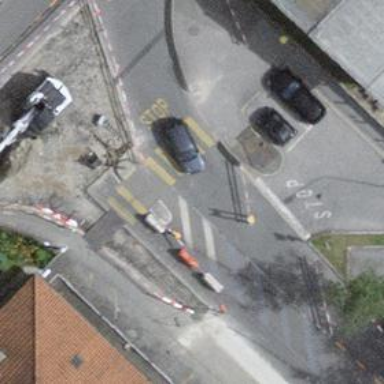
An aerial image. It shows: Uncontrolled zebra crossing with central island. The crossing is marked with zebra stripes.